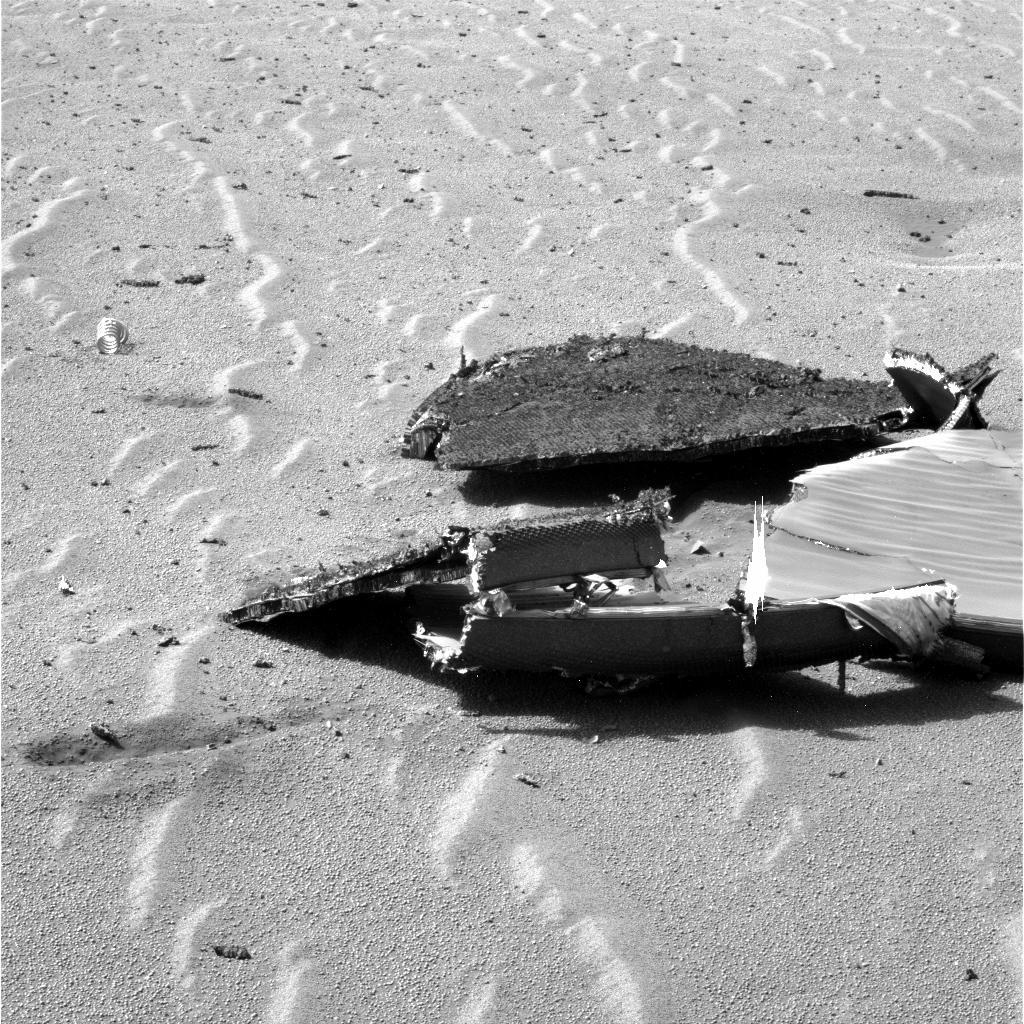
Terrain classes present: Background, Gravel / Sand / Soil, Rock, Shadow